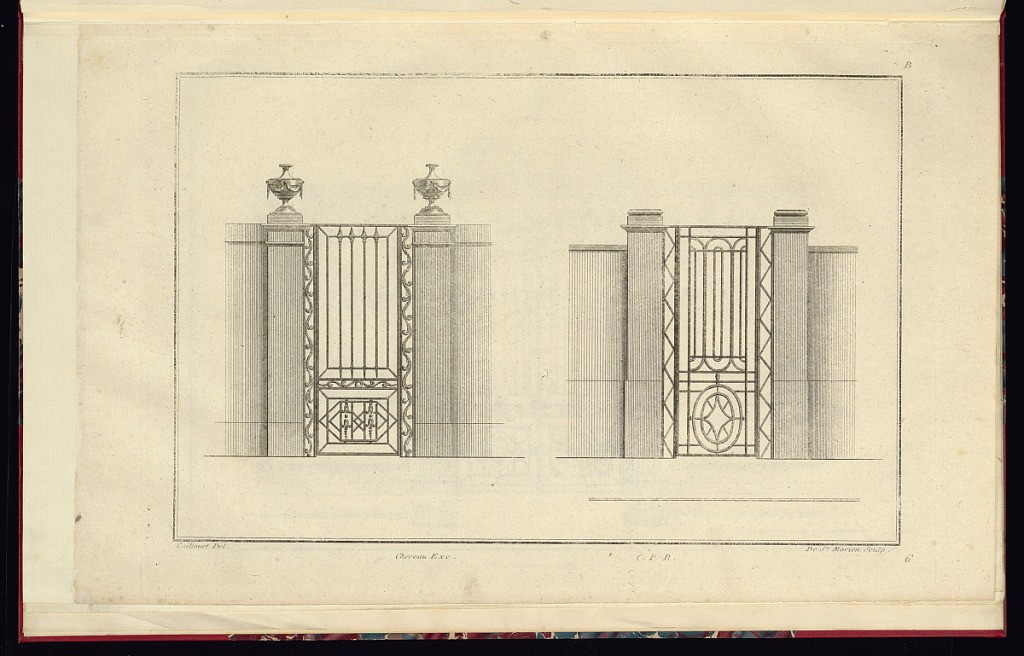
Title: Two Gate Designs
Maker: Caillouet, French, mid-18th century
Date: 1775–87
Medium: Engraving and etching on paper
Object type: Print
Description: Two designs for gates, each with single wrought-iron doors featuring geometric and scrolling bands, with arrows, beads, and scrolling leaf ornament details. The gates on the left include ornate lidded vase finials. The plates are signed and numbered.